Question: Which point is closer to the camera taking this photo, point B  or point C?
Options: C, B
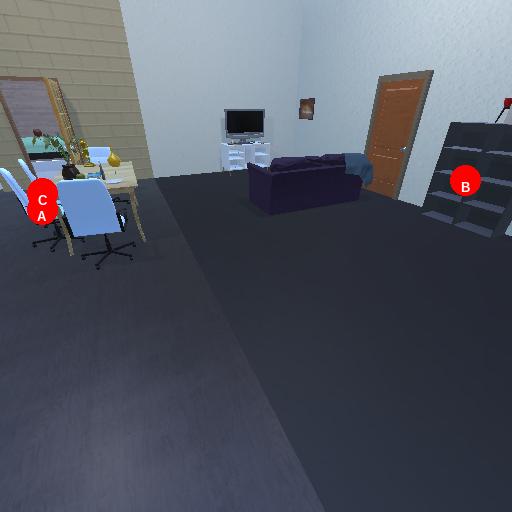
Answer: C